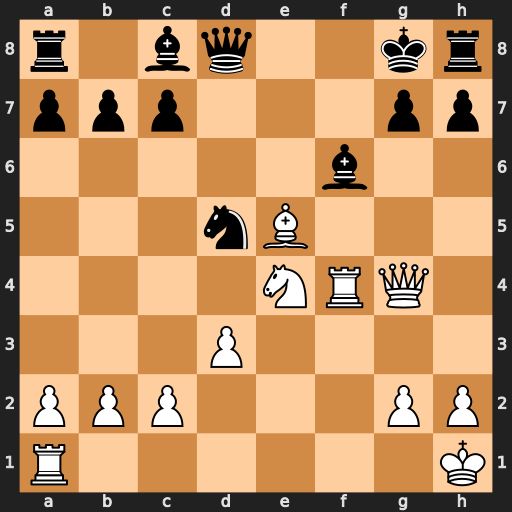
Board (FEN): r1bq2kr/ppp3pp/5b2/3nB3/4NRQ1/3P4/PPP3PP/R6K
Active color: w
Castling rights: -
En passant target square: -
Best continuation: Nxf6+ Qxf6 Qf3 Qe7 Qxd5+